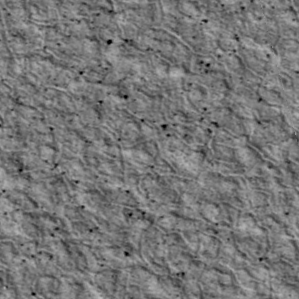
Label: non_frost